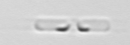
Label: Skeletonema